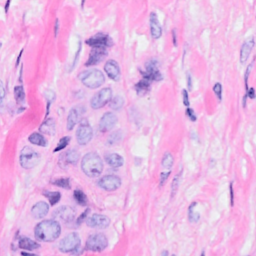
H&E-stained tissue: Breast